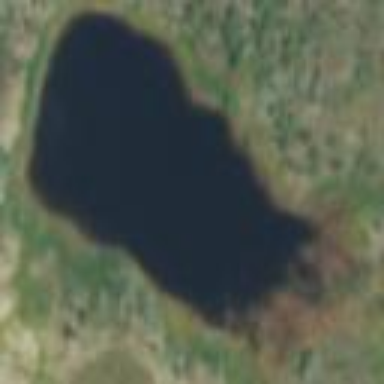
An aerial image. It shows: Reservoir.